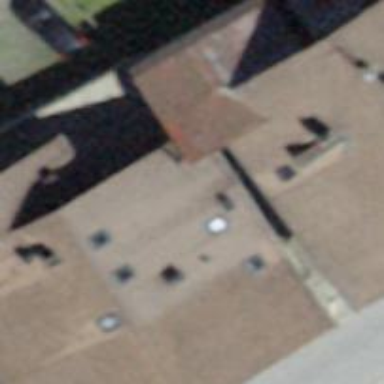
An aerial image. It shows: Cafe.